Question: Currently i have the following screen definition listed by Eclipse. I would like to add at least 2 more screens so that i don't have to run it on the actual device for every time i make a small changes to the layout.

I would like to add the following two screens:
480 x 800 pixels, 4.3 inches (~217 ppi pixel density)
1080 x 1920 pixels, 5.0 inches (~441 ppi pixel density)
Could anyone tell me how to do this. Thanks.
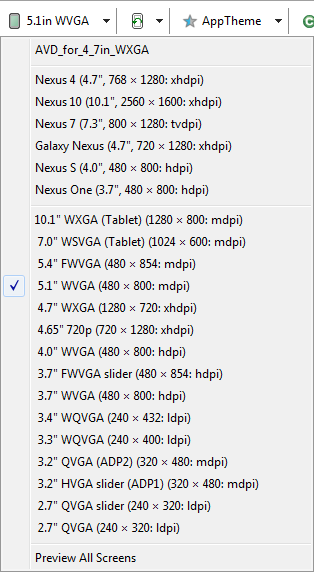
Answer:  select Preview All Screens so you can show many layouts in screen